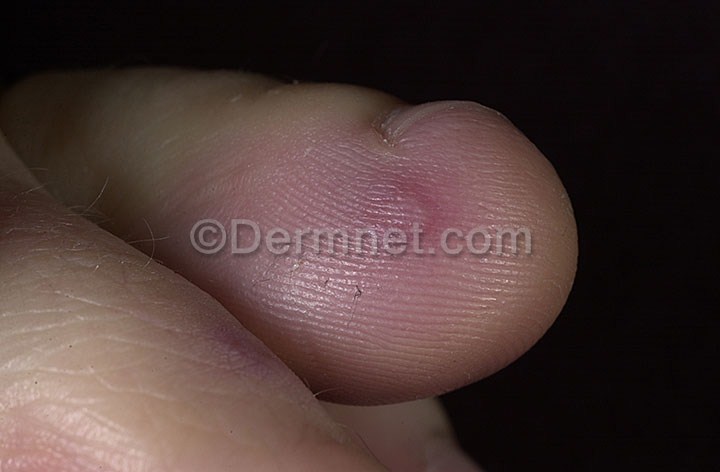
Disease: Lupus and other Connective Tissue diseases